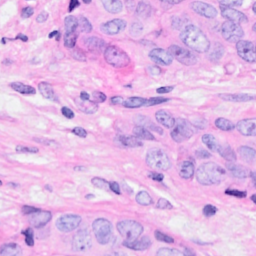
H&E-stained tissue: Breast